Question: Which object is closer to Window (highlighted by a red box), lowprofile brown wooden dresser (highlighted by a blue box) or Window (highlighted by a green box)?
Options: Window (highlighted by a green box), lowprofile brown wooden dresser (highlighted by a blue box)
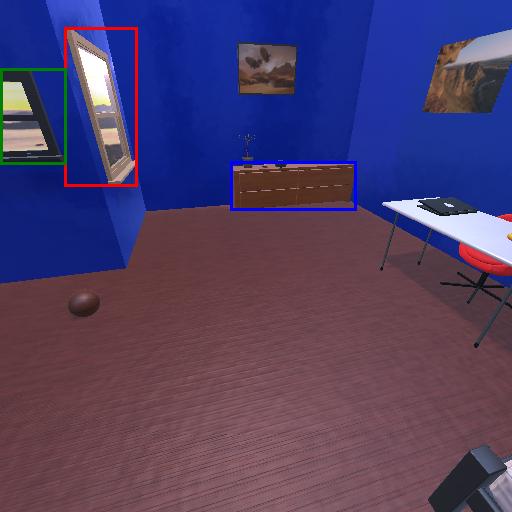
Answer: Window (highlighted by a green box)